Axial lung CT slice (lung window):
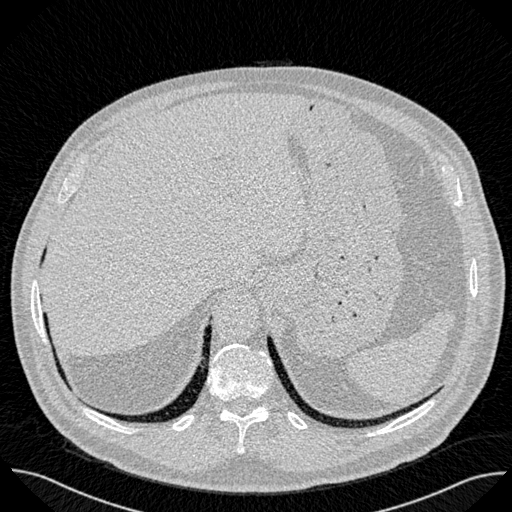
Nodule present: no